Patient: sex F, age 62
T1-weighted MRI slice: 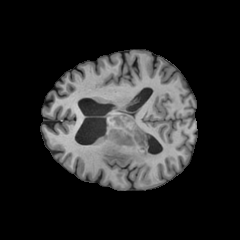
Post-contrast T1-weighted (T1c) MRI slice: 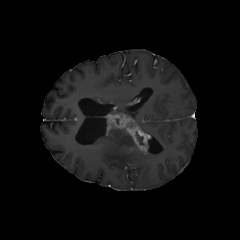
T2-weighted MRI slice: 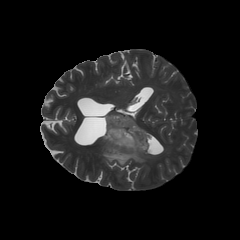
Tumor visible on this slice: yes
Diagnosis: Glioblastoma, IDH-wildtype
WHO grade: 4